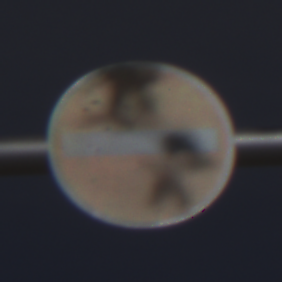
Verkehrszeichen: VerbotDerEinfahrt
Umgebung: Outdoor, Nature
Tageszeit: MorningAfternoon
Wetter: PartlyCloudy
Licht: Natural
Jahreszeit: NotSpecified
Kontrast: HighContrast